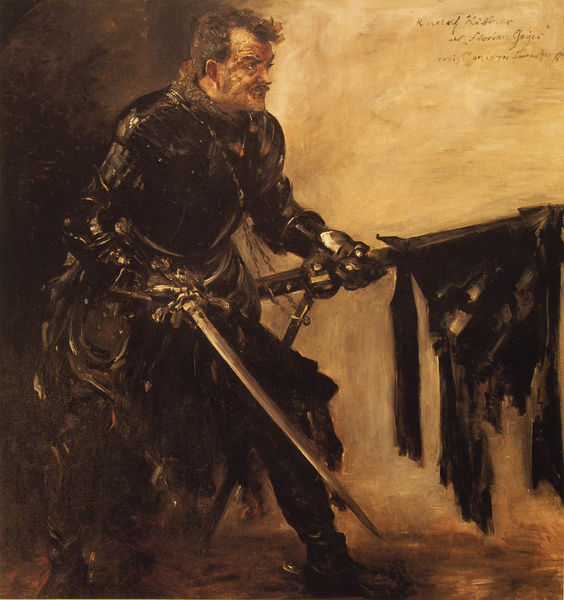
Titel: Rudolf Rittner als Florian Geyer, 1. Fassung, 1906
Künstler: Lovis Corinth
Standort: Wuppertal
Institution: Von der Heydt-Museum
Schlagwörter: angriff, blau, dunkel, kampf, kopf, kämpfer, mann, rubens, schatten, gelb, grün, impressionismus, ocker, bewegung, braun, brust, bunt, haar, handschuh, handschuhe, hell, hintergrund, holz, licht, nase, profil, raum, schwarz, skizze, stirn, weiss, blick, gürtel, rot, tier, tuch, beige, expressionismus, rock, alt, bart, betrunken, schnurrbart, gesicht, silber, stehen, tod, tragen, zerrissen, bildnis, portrait, porträt, signatur, öl, erde, boden, haare, kostüm, mantel, pose, theater, rosa, genre, beine, bewegt, reiten, füße, schrift, haltung, schuhe, fahne, flagge, farben, kette, banner, krieg, lanze, impressionistisch, ernst, inschrift, glanz, glänzen, metall, knie, scheide, knöpfe, griff, schimmer, hell dunkel, eisen, panzer, corinth, lovis, lovis corinth, fetzen, bewaffnet, schwert, säbel, text, waffen, soldat, waffe, beschriftung, degen, helm, stiefel, entwurf, ritter, kämpfen, rüstung, brustpanzer, harnisch, zähne, eiss, verwischt, portät, silbern, gewehr, expressiv, hüfte, gespannt, krieger, duell, historismus, kreuzzug, ritterrüstung, speer, angespannt, stahl, karneval, handschrift, schutz, standarte, spannung, landsknecht, schwet, zerissen, agressiv, schut, schweiß, impressiv, ccorinth, glanzw, berlichingen